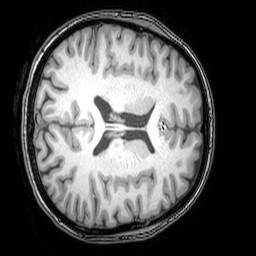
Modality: T1w
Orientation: axial
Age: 21
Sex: female
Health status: healthy
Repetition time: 0.081 s
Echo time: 0.037 s